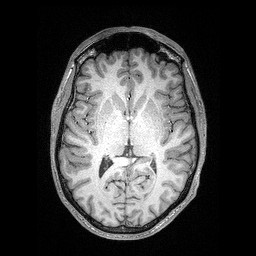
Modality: T1w
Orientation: coronal
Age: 25
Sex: male
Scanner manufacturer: siemens
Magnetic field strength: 3 T
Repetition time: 2.4 s
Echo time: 0.03 s